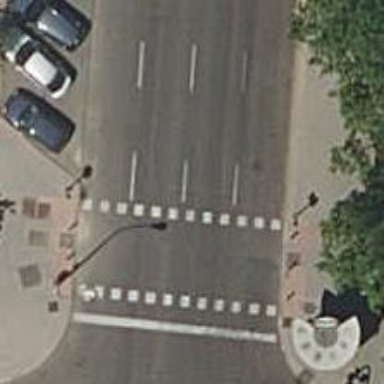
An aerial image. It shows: Crossing with traffic signals.